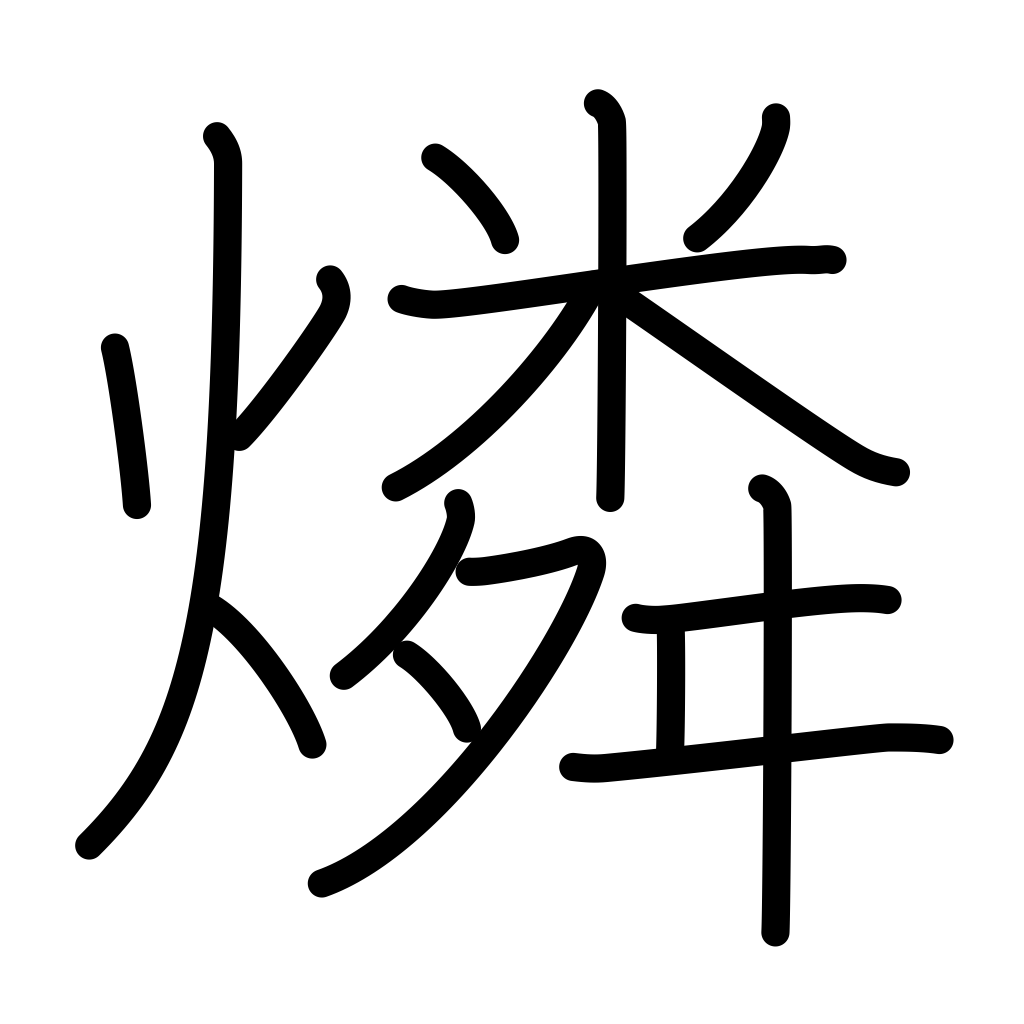
Meaning: phosphorus